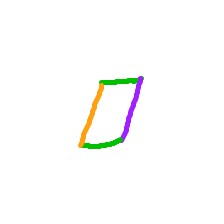
Shape: parallelogram